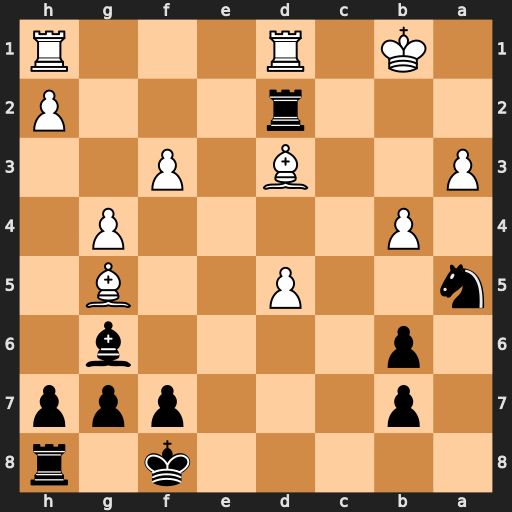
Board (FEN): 5k1r/1p3ppp/1p4b1/n2P2B1/1P4P1/P2B1P2/3r3P/1K1R3R
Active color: b
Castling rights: -
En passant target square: -
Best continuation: Bxd3+ Ka1 Nb3#